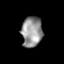
Tissue: lung
Cell type: Endothelial cells
Senescence score: 0.1667
Nuclear area (px): 616
Mean DAPI intensity: 149.32